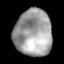
Tissue: lung
Cell type: Epithelial cells
Senescence score: 0.238
Nuclear area (px): 1713
Mean DAPI intensity: 159.206